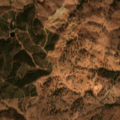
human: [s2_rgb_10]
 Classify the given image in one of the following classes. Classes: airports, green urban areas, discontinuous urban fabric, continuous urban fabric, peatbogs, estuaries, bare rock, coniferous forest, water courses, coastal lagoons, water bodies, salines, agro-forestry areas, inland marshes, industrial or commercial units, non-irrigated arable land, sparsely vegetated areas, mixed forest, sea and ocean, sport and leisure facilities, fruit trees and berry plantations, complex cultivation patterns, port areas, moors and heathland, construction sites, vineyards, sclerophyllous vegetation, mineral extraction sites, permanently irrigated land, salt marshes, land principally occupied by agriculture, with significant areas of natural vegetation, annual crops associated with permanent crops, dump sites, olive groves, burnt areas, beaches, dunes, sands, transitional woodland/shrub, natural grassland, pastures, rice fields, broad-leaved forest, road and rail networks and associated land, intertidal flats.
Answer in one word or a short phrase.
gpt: agro-forestry areas, coniferous forest, transitional woodland/shrub